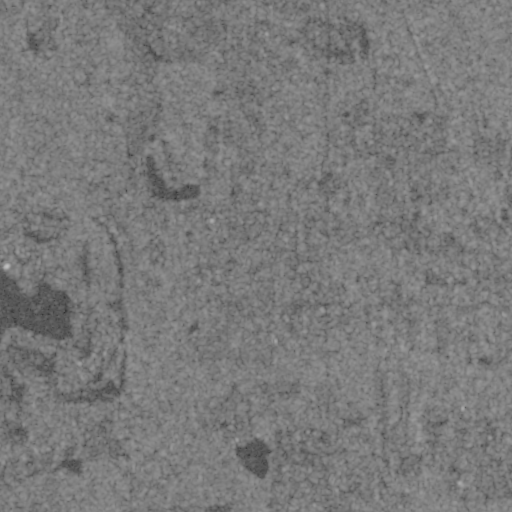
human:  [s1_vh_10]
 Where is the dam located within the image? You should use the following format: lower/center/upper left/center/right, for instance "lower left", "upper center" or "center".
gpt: The dam is located in the center left of the image.
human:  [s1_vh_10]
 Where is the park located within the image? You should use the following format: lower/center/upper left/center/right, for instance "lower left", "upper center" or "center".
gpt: The park is located in the lower left of the image.
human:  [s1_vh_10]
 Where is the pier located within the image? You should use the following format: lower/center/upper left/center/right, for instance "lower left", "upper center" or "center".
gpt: The pier is located in the center left of the image.
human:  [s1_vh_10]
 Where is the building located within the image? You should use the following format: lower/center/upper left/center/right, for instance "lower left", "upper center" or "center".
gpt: There is no building in the image.

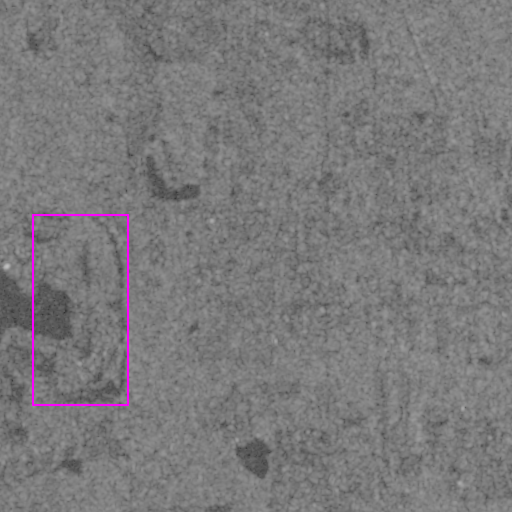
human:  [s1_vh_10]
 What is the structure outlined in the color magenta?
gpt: The structure outlined in magenta is a park.
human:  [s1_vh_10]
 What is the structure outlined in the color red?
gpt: There is no red outline.